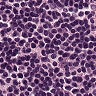
Metastatic tissue present: no